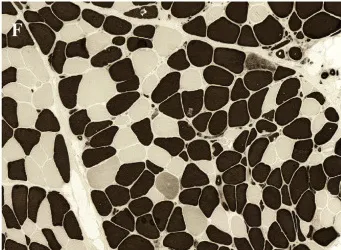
Muscle biopsy of the biceps brachii muscle demonstrated a rimmed vacuolar myopathy. And ATPase 9.4 stain.
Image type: pathology (giemsa)